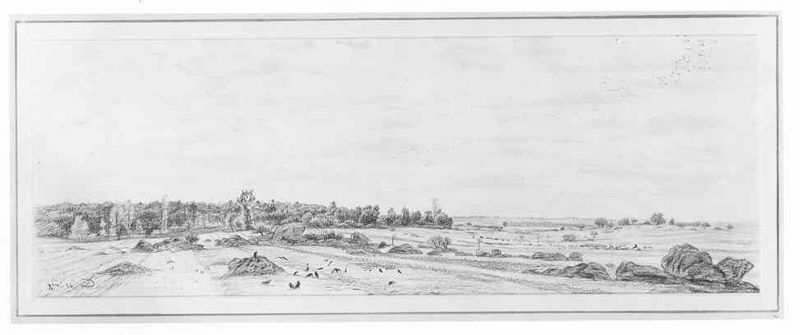
Titel: Paysage panoramique
Künstler: Charles-François Daubigny
Standort: Karlsruhe
Institution: Staatliche Kunsthalle Karlsruhe
Schlagwörter: baum, berg, blätter, felsen, gemälde, himmel, meer, schatten, vogel, weiß, wolken, bäume, grün, landschaft, stadt, ufer, braun, frankreich, grau, hell, hintergrund, kreide, schwarz, skizze, strasse, stroh, zeichnung, eis, gebäude, gras, haus, schnee, tier, tiere, weg, wiese, wolke, lang, mensch, rahmen, stein, steine, weit, bild, holland, niederlande, signatur, ebene, erde, feld, felder, ferne, horizont, häuser, hügel, natur, strauch, vögel, weide, weite, busch, büsche, flach, flachland, gebüsch, pfad, sonne, sträucher, wege, wiesen, boden, land, pflanzen, england, wald, bauern, vogelschwarm, klar, küste, ruhig, strand, papier, perspektive, acker, ernte, furchen, heu, berge, wüste, dorf, eben, grafik, graphik, tag, klein, herbst, winter, grisaille, rand, figuren, querformat, wetter, langweilig, sein, still, dünn, waldrand, äcker, panorama, tusche, unterschrift, weiden, haufen, kohle, heuhaufen, wälder, schwarm, druck, schwarz-weiss, wolkig, schraffur, radierung, stich, scharz, strich, schraffiert, bleistift, leben, moor, lanschaft, kartoffeln, salat, rain, feldrain, landwirtschaft, hahn, breit, ähren, kraut, format, krähen, raben, komisch, flachlandschaft, schlachtfeld, hühner, handzeichnung, strichzeichnung, mist, misthaufen, silberstift, krähe, picken, entfernung, felser, hanh, horozont, papoer, graphie, langgestreckt, landshcaft, vägel, brach, amseln, setein, abgeerntet, kleien, qwuerformat, strih, geeerntet, querformt, vogelschwarzm, landschaftsportrait, stohhügel, bucsh